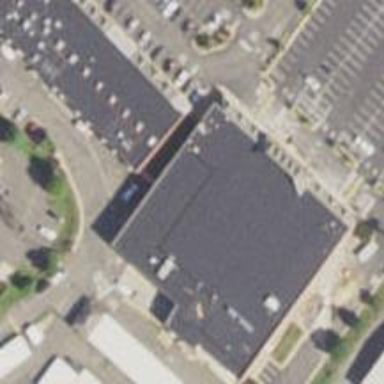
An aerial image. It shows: Supermarket.